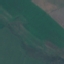
Label: Pasture